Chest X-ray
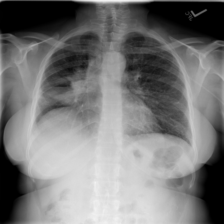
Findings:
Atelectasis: positive
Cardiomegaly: negative
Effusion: negative
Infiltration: positive
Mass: positive
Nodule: negative
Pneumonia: negative
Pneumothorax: negative
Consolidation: negative
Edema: positive
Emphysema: negative
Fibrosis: negative
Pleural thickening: negative
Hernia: negative